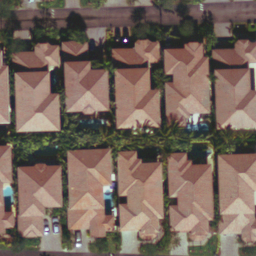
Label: denseresidential